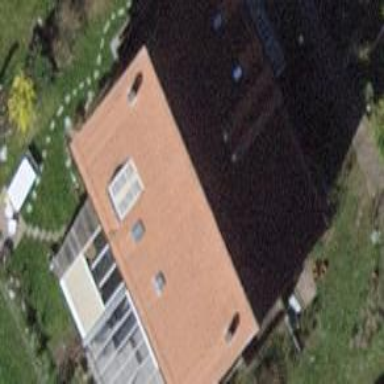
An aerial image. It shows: Terrace building.